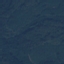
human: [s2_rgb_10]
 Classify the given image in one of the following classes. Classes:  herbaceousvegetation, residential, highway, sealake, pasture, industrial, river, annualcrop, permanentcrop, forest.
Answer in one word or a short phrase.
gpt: Forest